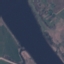
Land use / land cover: River